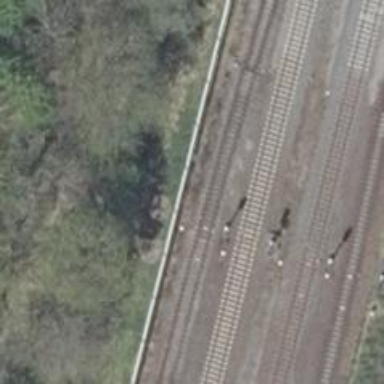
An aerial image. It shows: Railway signal.